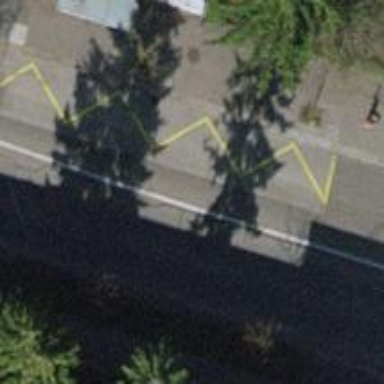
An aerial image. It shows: Uncontrolled zebra crossing with pedestrian island.